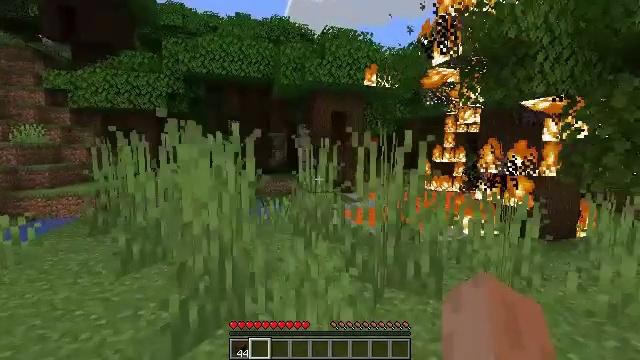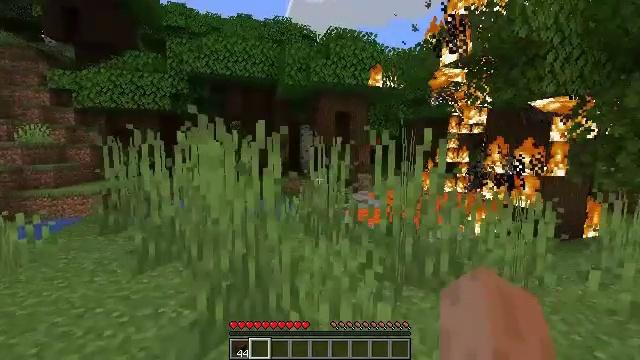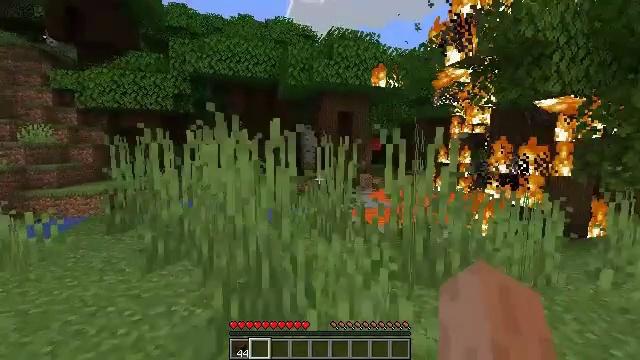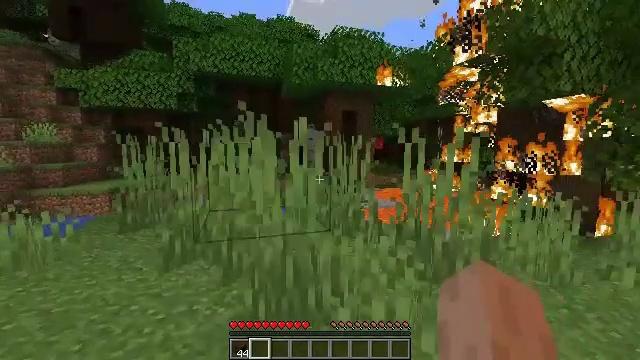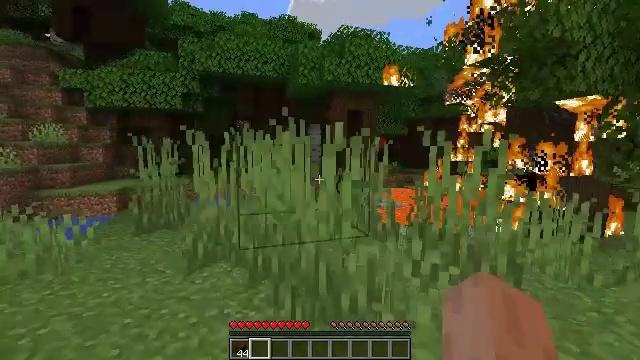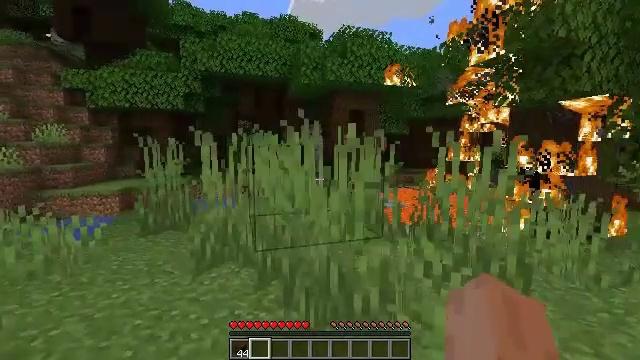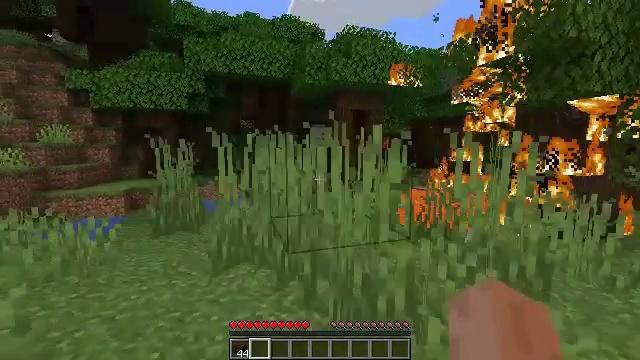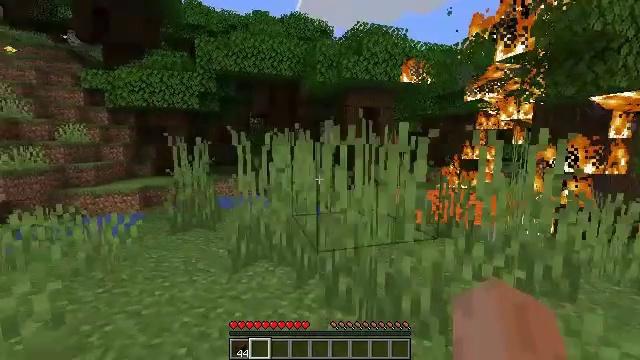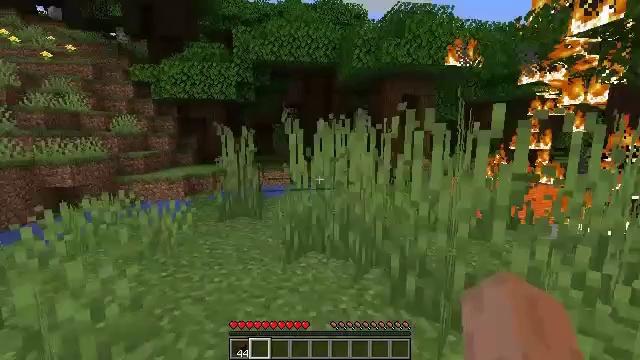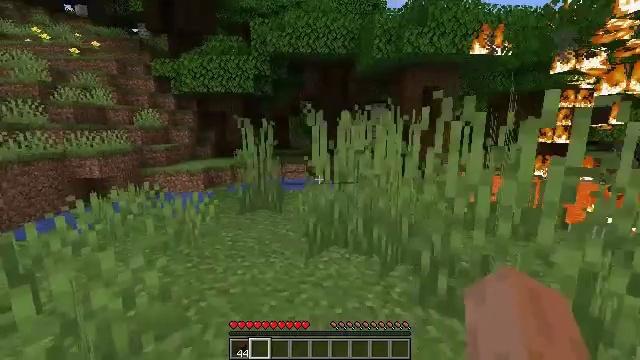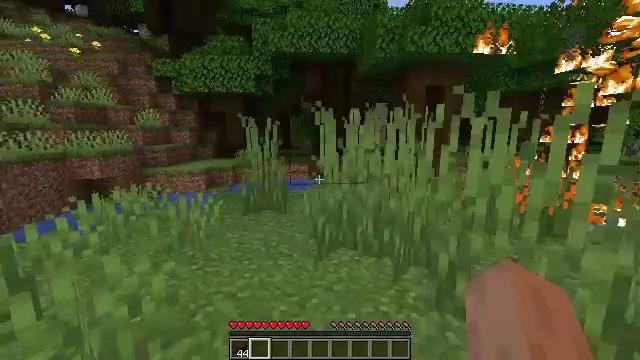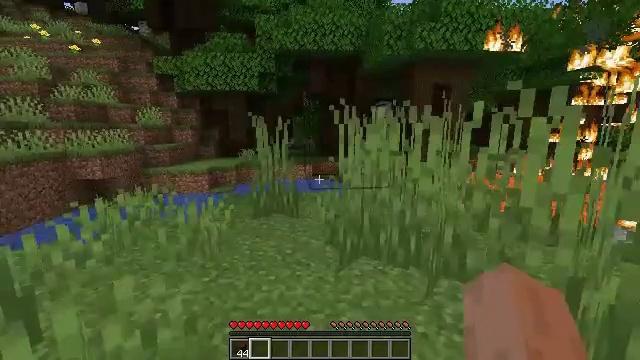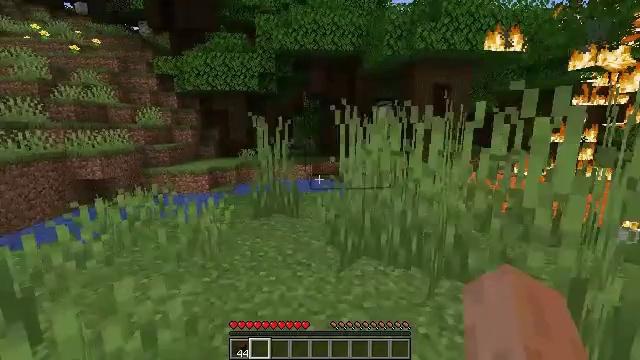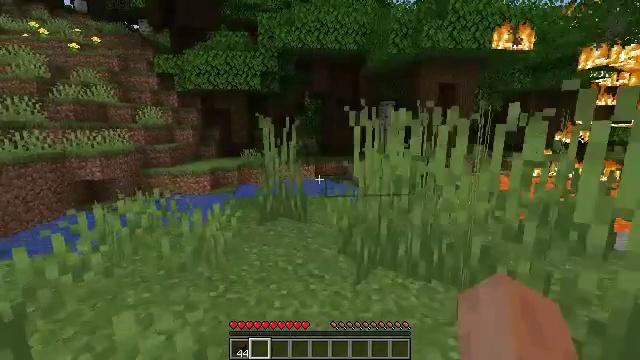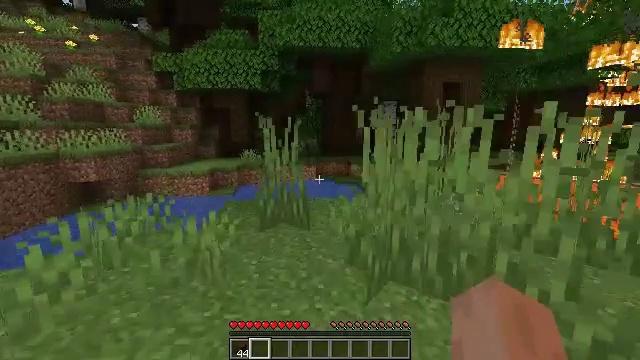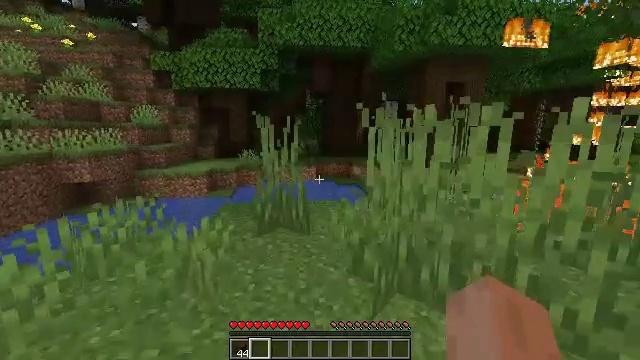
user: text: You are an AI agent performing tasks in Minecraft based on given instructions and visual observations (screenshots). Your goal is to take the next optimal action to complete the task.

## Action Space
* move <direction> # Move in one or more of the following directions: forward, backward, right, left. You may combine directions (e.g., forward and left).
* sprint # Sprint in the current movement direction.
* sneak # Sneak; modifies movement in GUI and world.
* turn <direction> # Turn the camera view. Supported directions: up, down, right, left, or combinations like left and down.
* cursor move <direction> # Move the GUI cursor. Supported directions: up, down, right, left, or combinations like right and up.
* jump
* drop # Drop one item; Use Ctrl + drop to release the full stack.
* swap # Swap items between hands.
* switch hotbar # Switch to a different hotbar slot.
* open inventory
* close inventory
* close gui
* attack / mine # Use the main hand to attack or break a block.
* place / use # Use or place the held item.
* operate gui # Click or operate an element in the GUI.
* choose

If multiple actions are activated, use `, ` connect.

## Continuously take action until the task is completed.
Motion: motion action
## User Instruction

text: Break the peony to collect it.
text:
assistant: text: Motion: move left
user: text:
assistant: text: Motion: move left
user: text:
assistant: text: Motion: move left
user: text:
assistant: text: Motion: move left
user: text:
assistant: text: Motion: move left
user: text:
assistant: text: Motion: move left
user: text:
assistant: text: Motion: move forward and move left, turn left
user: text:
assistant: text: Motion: move forward and move left, turn left and down
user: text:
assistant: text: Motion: move forward and move left, turn left and down
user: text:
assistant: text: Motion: move forward and move left
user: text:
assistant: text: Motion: move forward and move left
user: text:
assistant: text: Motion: move forward and move left
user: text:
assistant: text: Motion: move forward
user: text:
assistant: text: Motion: move forward
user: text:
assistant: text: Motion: move forward
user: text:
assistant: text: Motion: move forward
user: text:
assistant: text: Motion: move forward
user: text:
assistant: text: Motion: move forward and move left
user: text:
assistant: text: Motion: move forward and move left
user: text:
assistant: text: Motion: move forward and move left
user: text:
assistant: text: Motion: move forward and move left
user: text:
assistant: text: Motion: move forward and move left
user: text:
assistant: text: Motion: move forward and move left
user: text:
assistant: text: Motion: move forward and move left, turn left and down
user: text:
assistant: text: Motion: move forward and move left, turn left and down
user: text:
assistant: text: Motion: move forward and move left, turn left and down
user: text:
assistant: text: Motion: move forward, turn left
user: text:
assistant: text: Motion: move forward, turn left
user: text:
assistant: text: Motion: move forward, turn left
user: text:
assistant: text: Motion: move forward, turn left and up